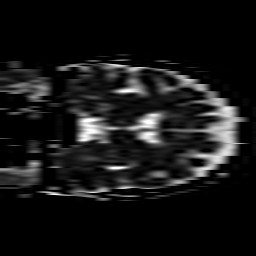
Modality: ADC
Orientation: coronal
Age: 63
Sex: female
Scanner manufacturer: philips
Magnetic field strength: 1.5 T
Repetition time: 4.82 s
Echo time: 0.07764 s